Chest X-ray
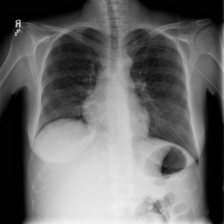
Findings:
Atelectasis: negative
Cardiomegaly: negative
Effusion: negative
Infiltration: negative
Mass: negative
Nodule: negative
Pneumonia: negative
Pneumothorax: negative
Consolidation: negative
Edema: negative
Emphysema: negative
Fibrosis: negative
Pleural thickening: negative
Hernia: negative